Question: I need to implement this tool bar.

I have a demo <URL>.
This is the simple code for the checbox:
'''
<label title="Tables"><span>Tables</span><input class="checkbxinput" name="check" value="check1" type="checkbox" id="table" onclick="handleClick();"/></label>
'''
I've tried some solutions but I always have one of those problems:
- The second part of the toolbar pass to a new line
- The checkbox and the selectbox don't change at all
- I don't want any background images in this CSS
As you can see i'm using div's. I think this is a simple question but, believe me, I can't find the correct solution for this.
If the toolbar was responsive, even better.
Anyone can give me some tips?
Thanks,
Filipe
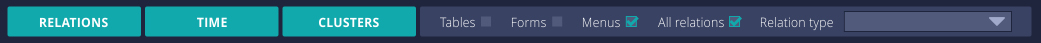
Answer:
Include the CSS/JS files, as well:
'''
<!doctype html>
<html>
<head>
<title>StackOverFlowMenuBar</title>
<link rel="stylesheet" type="text/css" href="asfCSSheets/bootstrap.css"/>
<link rel="stylesheet" type="text/css" href="asfCSSheets/bootstrap-responsive.css">
<script type="text/javascript" src="asfJScript/jquery.min.js"></script>
<script type="text/javascript" src="asfJScript/bootstrap.js"></script>
<script type="text/javascript" src="asfJScript/bootstrap-collapse.js"></script>
<script type="text/javascript">
var borderOfSelectTag = "";
var txtColorSelectTag = "";
function changeSelectsCSS(ggg)
{
borderOfSelectTag = document.getElementById(ggg).style.border;
txtColorSelectTag = document.getElementById(ggg).style.color;
document.getElementById(ggg).style.border = "2px solid #11a9ac";
document.getElementById(ggg).style.color = "#11a9ac";
}
function removeSelectsCSS(ggg)
{
document.getElementById(ggg).style.border = borderOfSelectTag;
document.getElementById(ggg).style.color = txtColorSelectTag;
}
</script>
<style type="text/css">
label {
display: inline;
}
.regular-checkbox {
display: none;
}
.regular-checkbox + label {
background-color: #e9ecee;
border: 2px solid #e9ecee;
box-shadow: 0 1px 2px rgba(0,0,0,0.05), inset 0px -15px 10px -12px rgba(0,0,0,0.05);
padding: 7px;
margin-left: 3px;
border-radius: 3px;
display: inline-block;
position: relative;
}
.regular-checkbox + label:active, .regular-checkbox:checked + label:active {
box-shadow: 0 1px 2px rgba(0,0,0,0.05), inset 0px 1px 3px rgba(0,0,0,0.1);
}
.regular-checkbox:checked + label {
background-color: #e9ecee;
border: 2px solid #11a9ac;
box-shadow: 0 1px 2px rgba(0,0,0,0.05), inset 0px -15px 10px -12px rgba(0,0,0,0.05), inset 15px 10px -12px rgba(255,255,255,0.1);
color: #99a1a7;
}
.regular-checkbox:checked + label:after {
content: '14';
font-size: 14px;
position: absolute;
top: -1px;
left: 2px;
color: #11a9ac;
}
.big-checkbox + label {
padding: 18px;
}
.big-checkbox:checked + label:after {
font-size: 28px;
left: 6px;
}
.tag {
font-family: Arial, sans-serif;
position: relative;
top: 0px;
/*font-weight: bold;
text-transform: uppercase;*/
display: block;
float: left;
}
</style>
</head>
<body>
<div class="navbar navbar-inverse navbar-static-top">
<div class="navbar-inner">
<div class="container">
<a class="btn btn-navbar" id="ulInNav" data-toggle="collapse" data-target=".navbar-inverse-collapse">
<span class="icon-bar"></span>
<span class="icon-bar"></span>
<span class="icon-bar"></span>
</a>
<div class="nav-collapse navbar-inverse-collapse collapse">
<ul class="nav" id="ulInNav">
<li><a href="#" style="margin:12px 6px 6px 6px; background-color:#11a9ac;" onclick="return false;" id="clkdMnu">RELATIONS</a></li>
<li><a href="#" style="margin:12px 6px 6px 6px; background-color:#11a9ac;">TIME</a></li>
<li><a href="#" style="margin:12px 6px 6px 6px; background-color:#11a9ac;">CLUSTERS</a></li>
<li><a href="#" style="margin:9px 0px 6px 0px; background-color:#394263;"><div class="tag">Tables</div><input type="checkbox" id="checkbox-1-1" class="regular-checkbox" style="margin-top:-2px;"/><label for="checkbox-1-1"></label></a></li>
<li><a href="#" style="margin:9px 0px 6px 0px; background-color:#394263;"><div class="tag">Forms</div><input type="checkbox" id="checkbox-1-2" class="regular-checkbox" style="margin-top:-2px;"/><label for="checkbox-1-2"></label></a></li>
<li><a href="#" style="margin:9px 0px 6px 0px; background-color:#394263;"><div class="tag">Menus</div><input type="checkbox" id="checkbox-1-3" class="regular-checkbox" style="margin-top:-2px;"/><label for="checkbox-1-3"></label></a></li>
<li><a href="#" style="margin:9px 0px 6px 0px; background-color:#394263;"><div class="tag">All Relations</div><input type="checkbox" id="checkbox-1-4" class="regular-checkbox" style="margin-top:-2px;"/><label for="checkbox-1-4"></label></a></li>
<li><a href="#" style="margin:9px 0px 6px 0px; background-color:#394263; max-height: 28px;"><div class="tag">Relation Type</div><select id="selectBox-1-1" style="margin-top:-5px; margin-left:10px; background-color:#e9ecee; border:2px solid #e9ecee;" onfocus="changeSelectsCSS(id);" onblur="removeSelectsCSS(id);"><option>aaa</option><option>bbb</option></select></a></li>
<!--<li><a href="#" style="margin:6px 0px 6px 0px; background-color:#394263; height:20px;"><select style="margin-top:-5px;"><option>aaa</option><option>bbb</option></select></a></li>-->
</ul>
</div>
</div>
</div>
</div>
</body>
</html>
'''